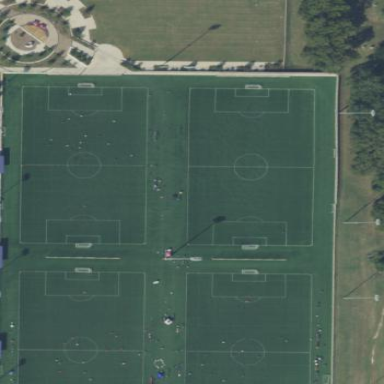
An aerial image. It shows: Soccer pitch designated for leisure and sports activities.